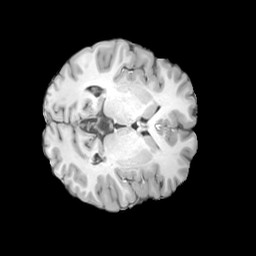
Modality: T1w
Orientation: axial
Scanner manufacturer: siemens
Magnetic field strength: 3 T
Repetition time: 2 s
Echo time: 0.0024 s